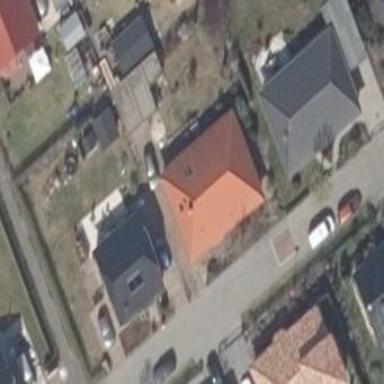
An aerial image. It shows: House with hipped roof aligned along its orientation.